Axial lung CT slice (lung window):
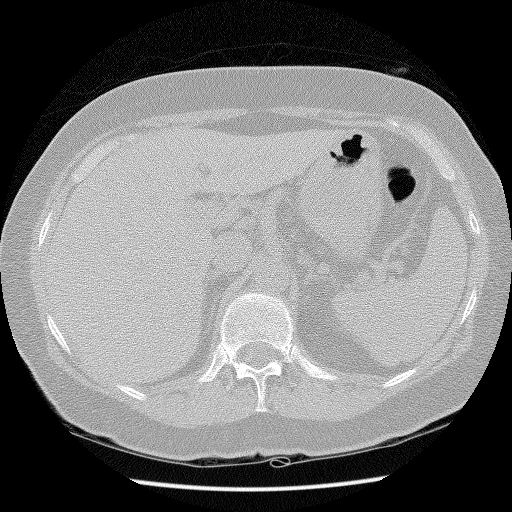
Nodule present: no